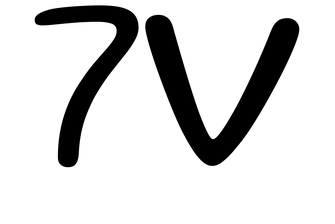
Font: Gluten_Light